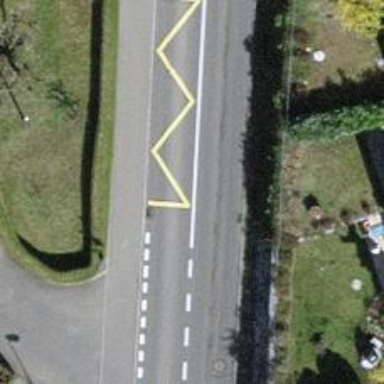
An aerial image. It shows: Bus stop with designated stop position for public transport.